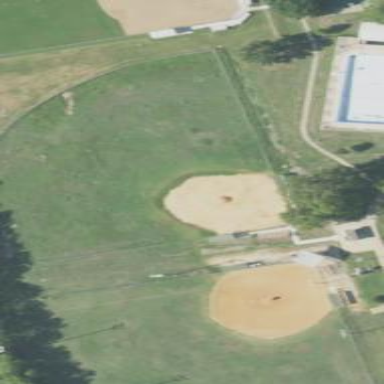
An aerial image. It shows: Softball pitch for leisure sports.